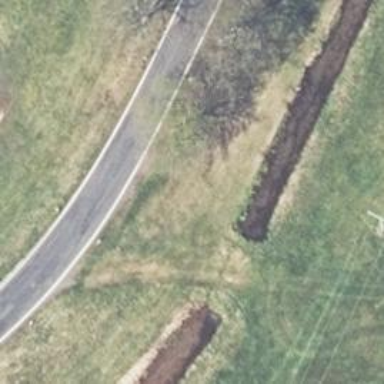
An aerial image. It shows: Culvert tunnel.